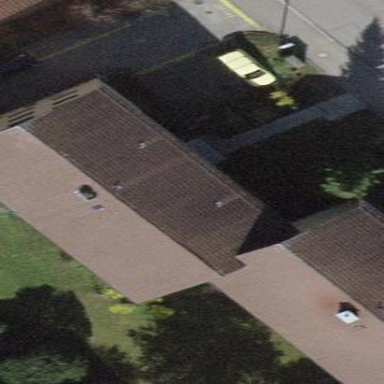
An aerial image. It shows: Building with tiled roof.